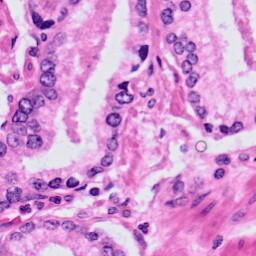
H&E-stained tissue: Prostate